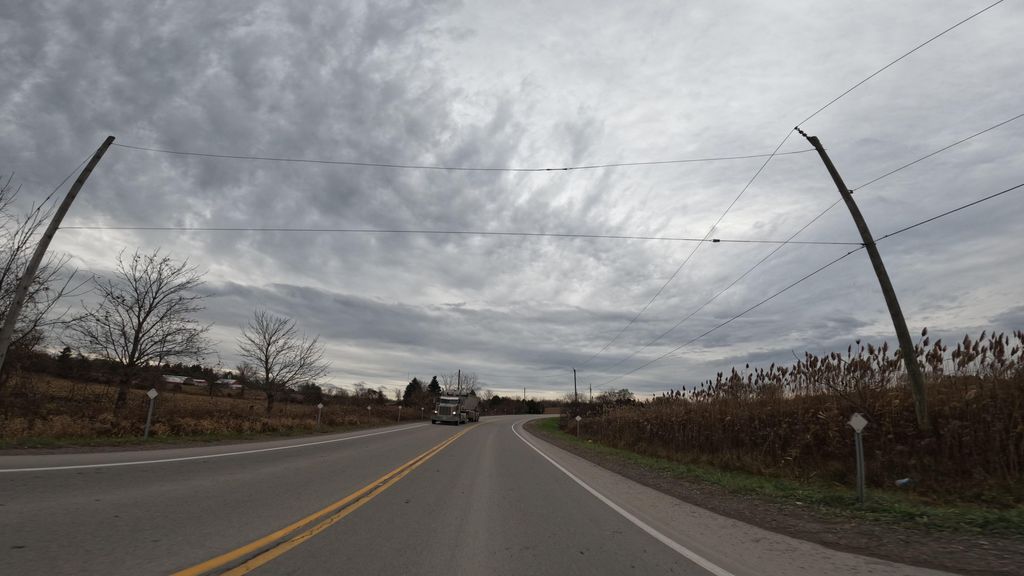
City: hamilton